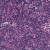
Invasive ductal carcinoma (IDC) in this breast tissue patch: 0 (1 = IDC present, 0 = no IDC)